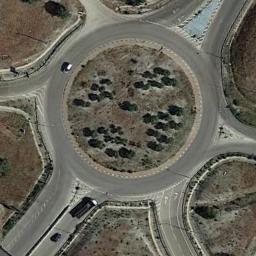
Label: roundabout